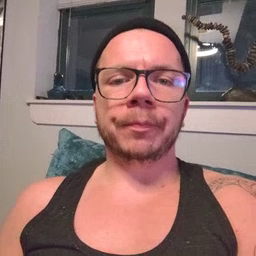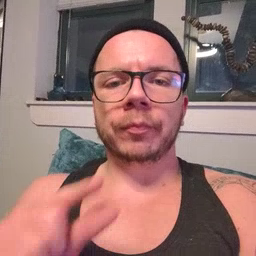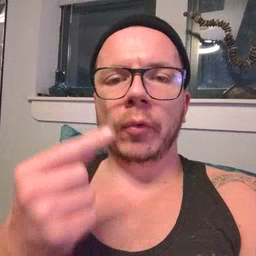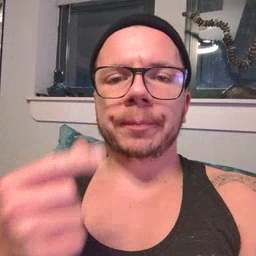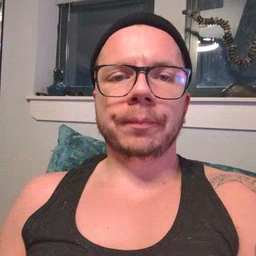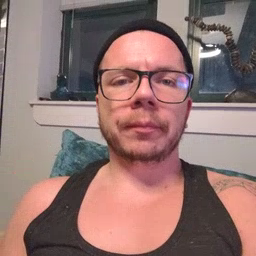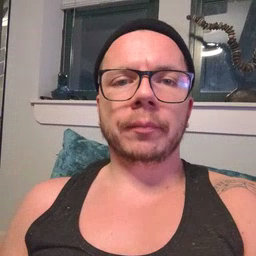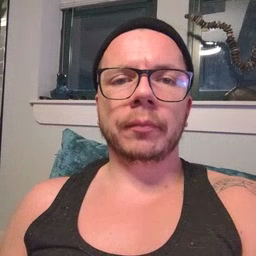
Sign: green